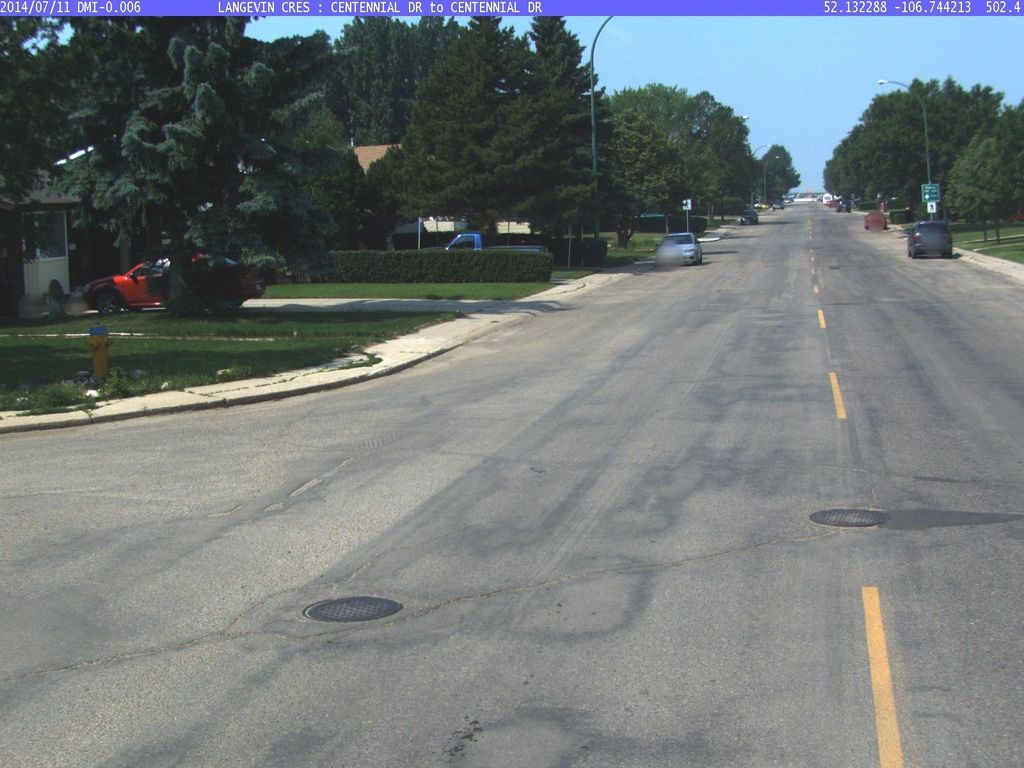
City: saskatoon